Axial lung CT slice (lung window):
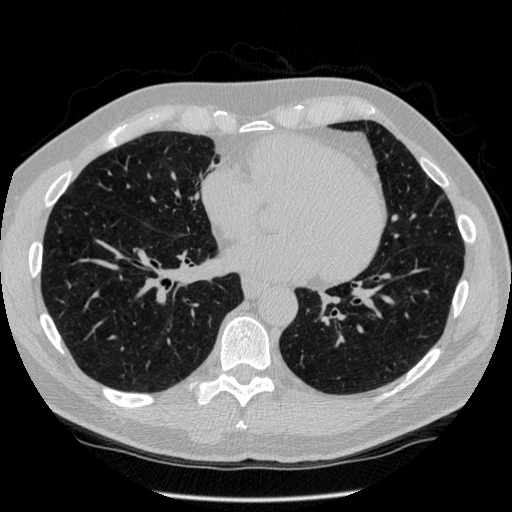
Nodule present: no